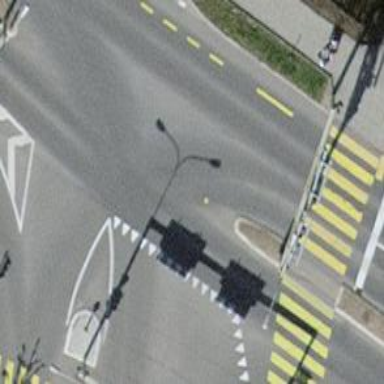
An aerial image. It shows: Road with traffic signals.